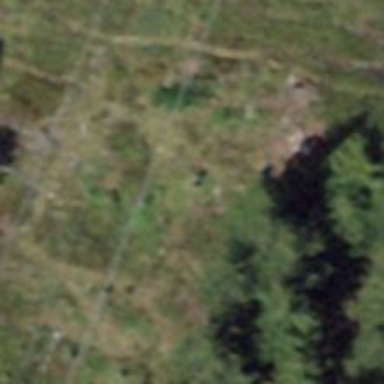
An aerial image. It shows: Pylon used for aerialway.